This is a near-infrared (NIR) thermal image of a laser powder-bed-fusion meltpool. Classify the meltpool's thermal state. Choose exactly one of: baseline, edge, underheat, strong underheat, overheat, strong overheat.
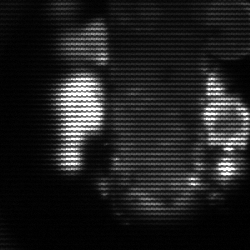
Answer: strong underheat